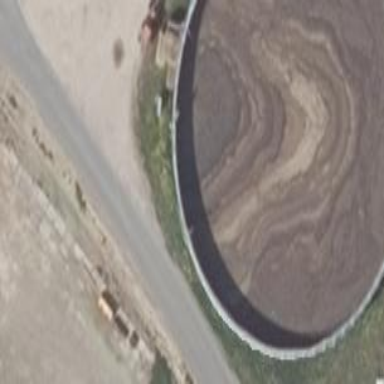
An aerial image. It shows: Silo.